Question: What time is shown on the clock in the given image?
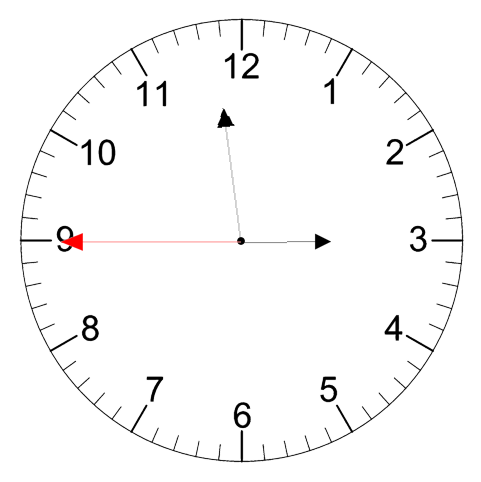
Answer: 02:58:45